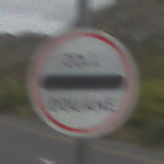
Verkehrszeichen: Zollstelle
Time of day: Midday
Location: Outdoor (Nature)
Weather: Overcast
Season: NotSpecified
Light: Natural